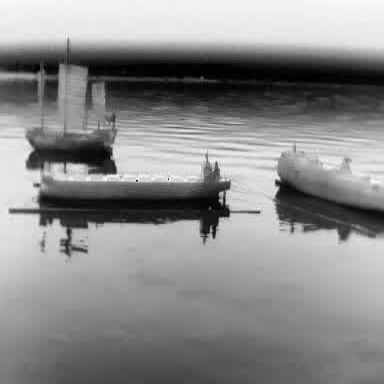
There is a sailboat in the infrared image.